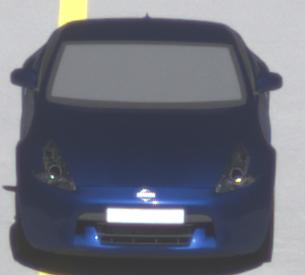
Make: Nissan
Model: 370Z Coupé
Detailed model: 370Z (Z34) Coupé
Model produced from: 2009/12
Model produced until: 2013/03
Doors: 3
Color: blue
Road condition: dry road
Daytime: midday
Contrast: high contrast